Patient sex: M
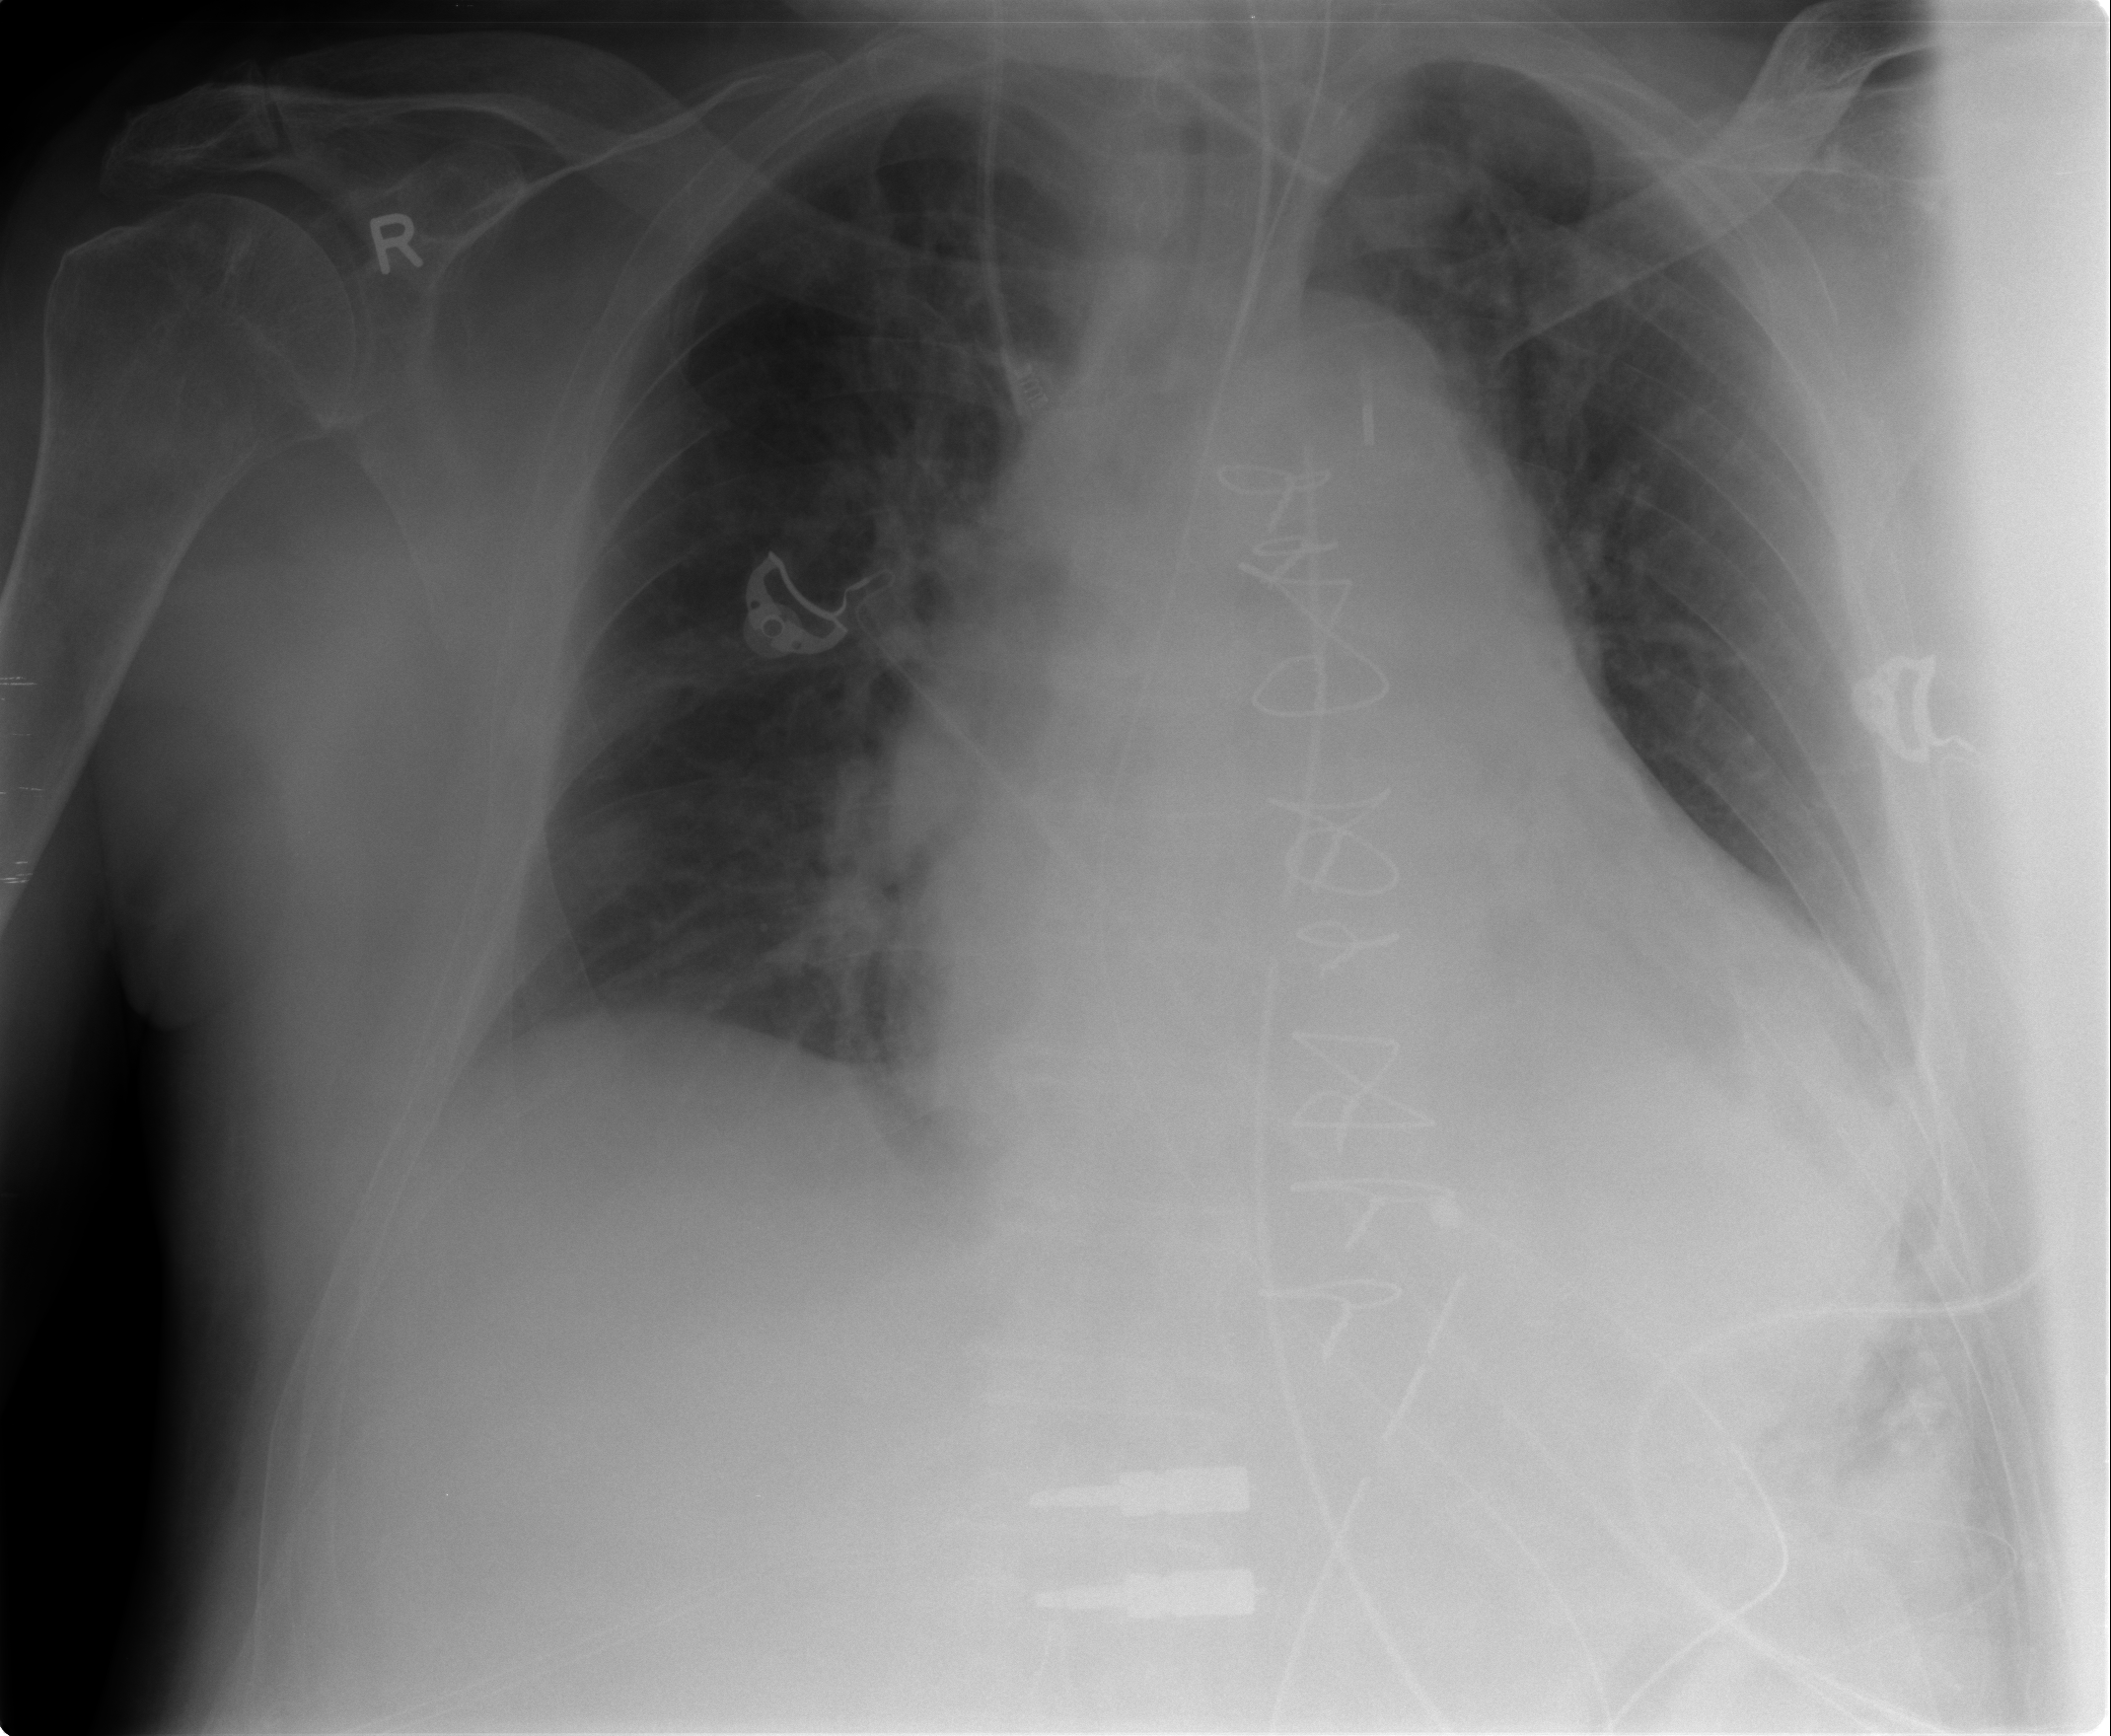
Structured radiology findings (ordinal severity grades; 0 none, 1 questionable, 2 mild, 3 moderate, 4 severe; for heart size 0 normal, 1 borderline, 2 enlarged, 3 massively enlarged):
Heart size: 2
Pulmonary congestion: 0
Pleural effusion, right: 0
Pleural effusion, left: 1
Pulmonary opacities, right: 1
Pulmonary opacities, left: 0
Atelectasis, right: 2
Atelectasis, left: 1